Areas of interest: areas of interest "Cultural Palace"
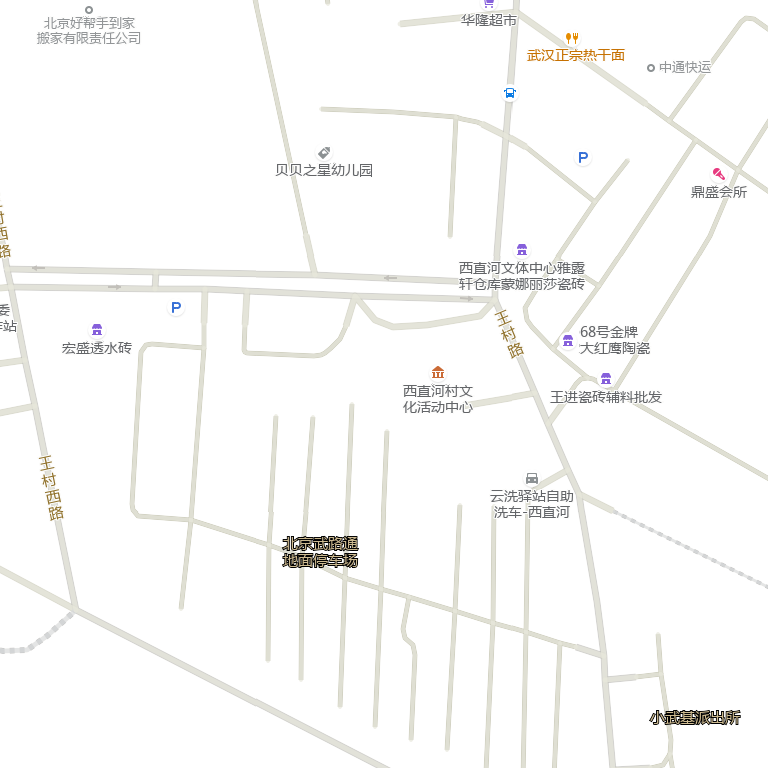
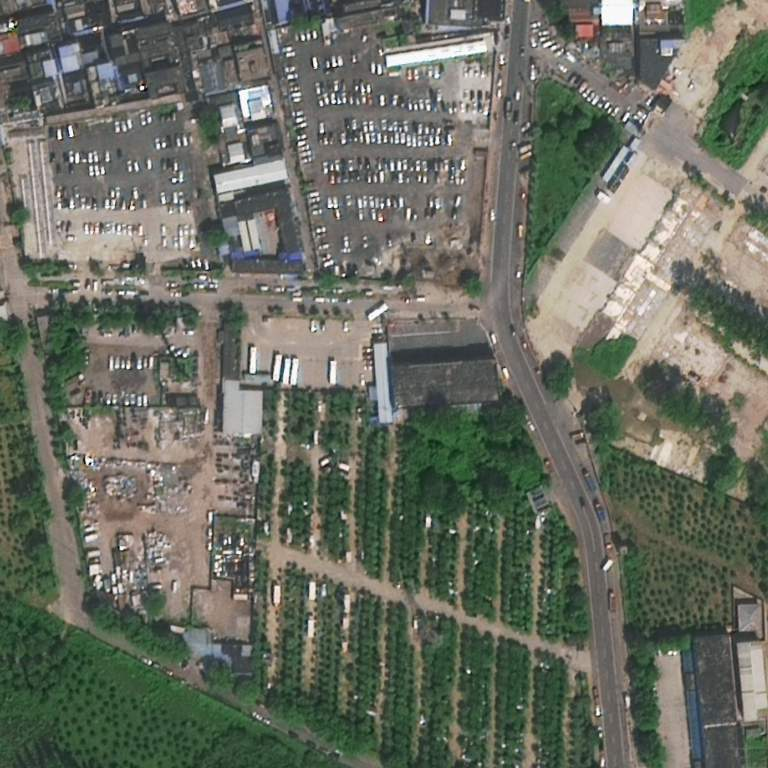